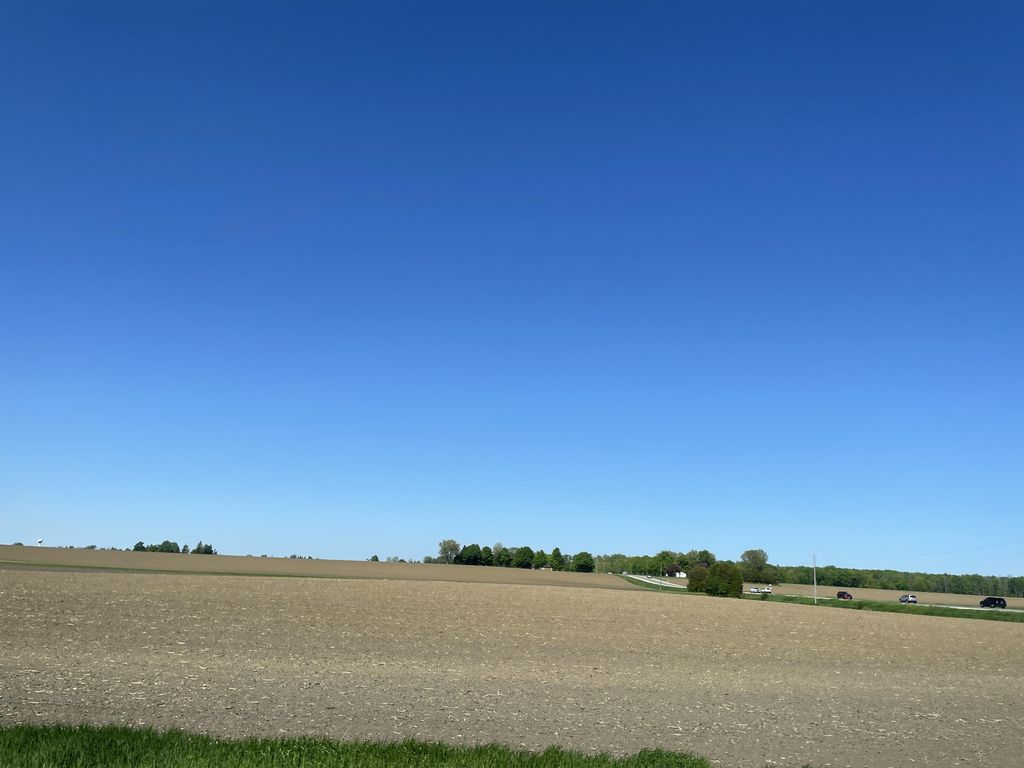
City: kitchener-waterloo